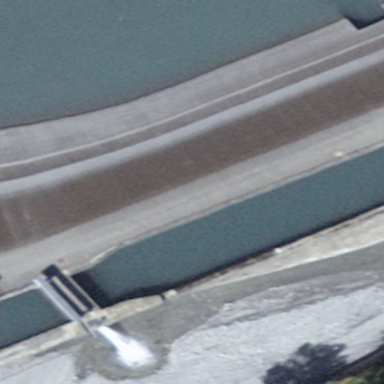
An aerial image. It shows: Dam along waterway.